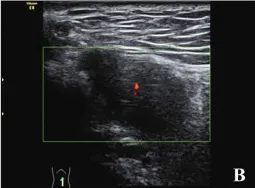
Abdominal ultrasonography, contrast-enhanced ultrasound (CEUS) of case. Color Doppler flow imaging (CDFI) showed the mass with little blood flow signal.
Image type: radiology (ultrasound)